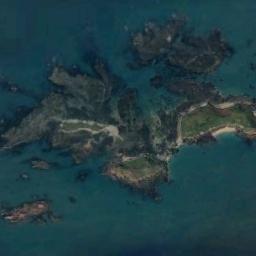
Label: island